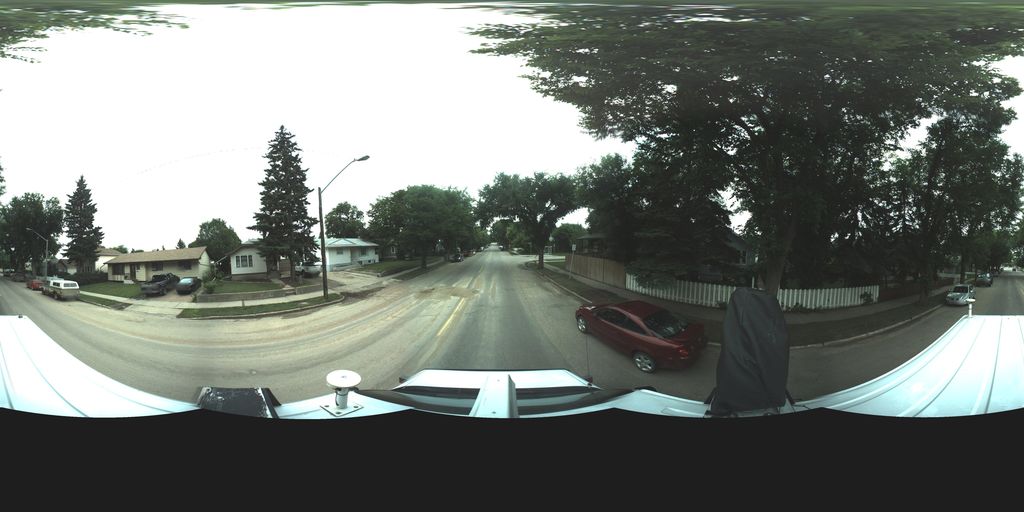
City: saskatoon